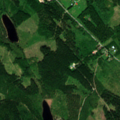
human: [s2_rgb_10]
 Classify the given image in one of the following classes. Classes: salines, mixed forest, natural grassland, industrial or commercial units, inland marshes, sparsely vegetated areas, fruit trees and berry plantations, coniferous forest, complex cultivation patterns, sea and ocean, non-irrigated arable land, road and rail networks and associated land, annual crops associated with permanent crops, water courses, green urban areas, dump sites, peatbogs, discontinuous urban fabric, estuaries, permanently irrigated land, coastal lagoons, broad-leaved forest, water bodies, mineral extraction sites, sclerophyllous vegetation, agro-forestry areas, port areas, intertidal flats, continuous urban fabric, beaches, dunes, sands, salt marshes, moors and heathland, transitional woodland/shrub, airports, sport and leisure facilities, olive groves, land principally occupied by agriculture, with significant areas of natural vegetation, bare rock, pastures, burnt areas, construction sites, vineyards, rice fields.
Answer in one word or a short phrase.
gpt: broad-leaved forest, coniferous forest, mixed forest, transitional woodland/shrub